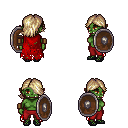
a pixel art fantasy rpg character, female body template, orc, green skin, red tattered cape, red pants, white blonde swoop hairstyle, leather bracers, ghillies, shield, four views (front, back, left, right), 2x2 character sprite sheet, small pixel art, hard edges, no anti-aliasing